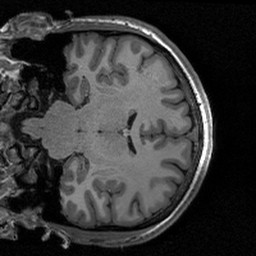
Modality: T1w
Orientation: coronal
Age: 28
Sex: male